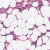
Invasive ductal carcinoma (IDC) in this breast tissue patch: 1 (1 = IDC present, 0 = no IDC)